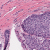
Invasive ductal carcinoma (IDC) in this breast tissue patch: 1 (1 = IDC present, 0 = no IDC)